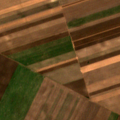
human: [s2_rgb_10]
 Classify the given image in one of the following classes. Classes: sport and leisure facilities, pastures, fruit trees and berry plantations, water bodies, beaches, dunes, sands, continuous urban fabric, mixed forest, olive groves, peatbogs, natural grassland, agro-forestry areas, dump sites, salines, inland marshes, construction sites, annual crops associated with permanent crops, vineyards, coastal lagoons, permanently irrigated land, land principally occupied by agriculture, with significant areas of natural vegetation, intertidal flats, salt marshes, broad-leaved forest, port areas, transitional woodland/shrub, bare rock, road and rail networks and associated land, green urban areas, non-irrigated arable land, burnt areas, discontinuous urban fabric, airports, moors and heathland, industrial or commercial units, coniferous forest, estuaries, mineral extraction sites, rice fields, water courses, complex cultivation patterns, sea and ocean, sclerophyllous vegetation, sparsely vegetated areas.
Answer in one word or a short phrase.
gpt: non-irrigated arable land